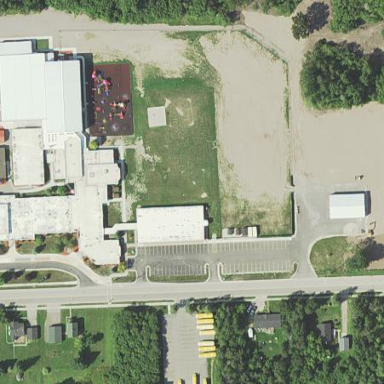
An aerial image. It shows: School.